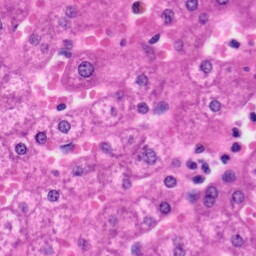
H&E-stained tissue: Liver